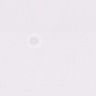
Metastatic tissue present: no